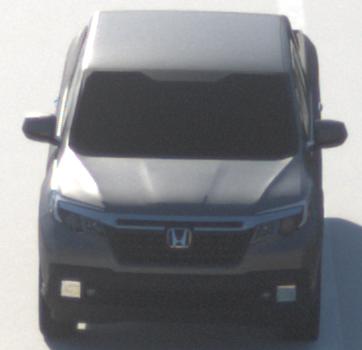
Make: Honda
Model: Ridgeline
Detailed model: Gen. 2
Model produced from: 2016
Model produced until: 2020
Doors: 4
Color: gray
Road condition: dry road
Daytime: morning or afternoon
Contrast: high contrast